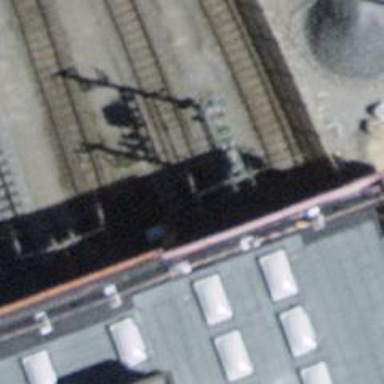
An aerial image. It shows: Rail yard with electrified rails and single track.